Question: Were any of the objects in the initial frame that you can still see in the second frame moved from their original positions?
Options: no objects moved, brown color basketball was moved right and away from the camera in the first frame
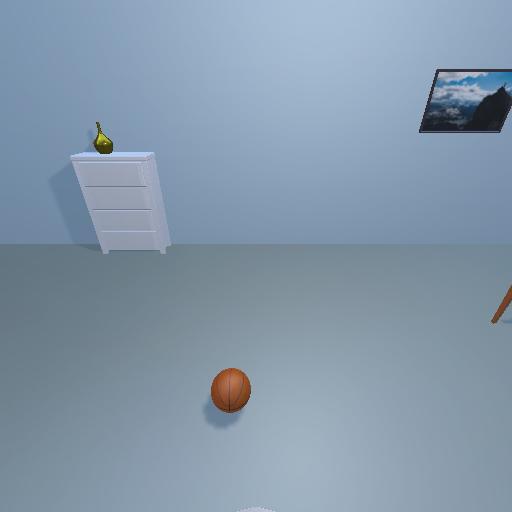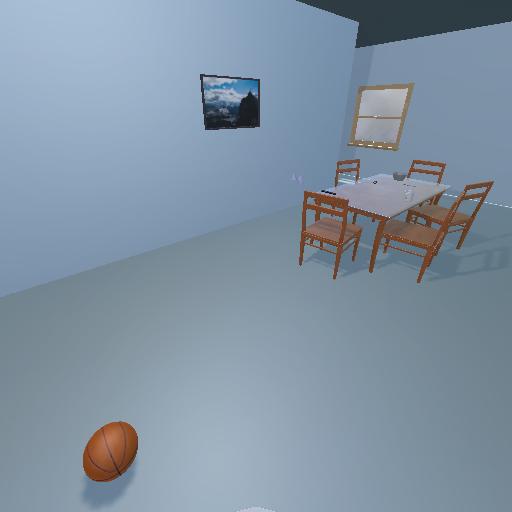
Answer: no objects moved